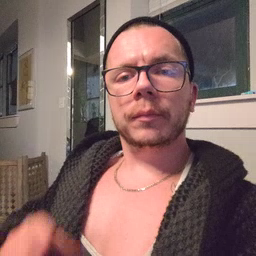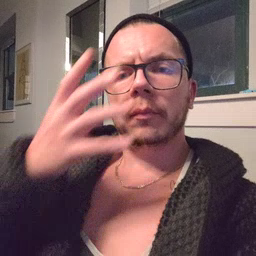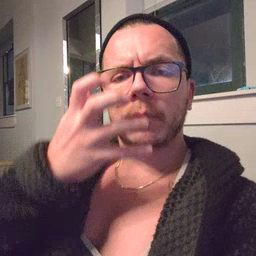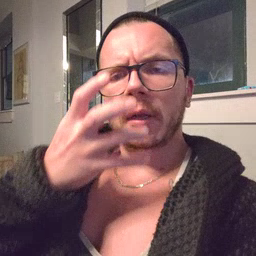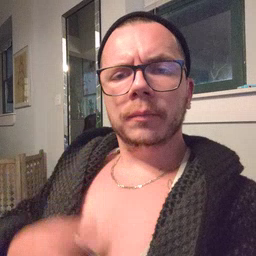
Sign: mad